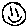
Label: smiley face